Question: I have installed foswiki and made basic configuration changes (enabled/disabled plugins, change of patch etc.). Since that time I can see red error message on every window "" and the banner with Foswiki's logo, "" and "" textboxes is located in the end of the pages.

I tried to revert the configuration back, however the situation still persists. Does somebody know where might be the issue?
Thank you
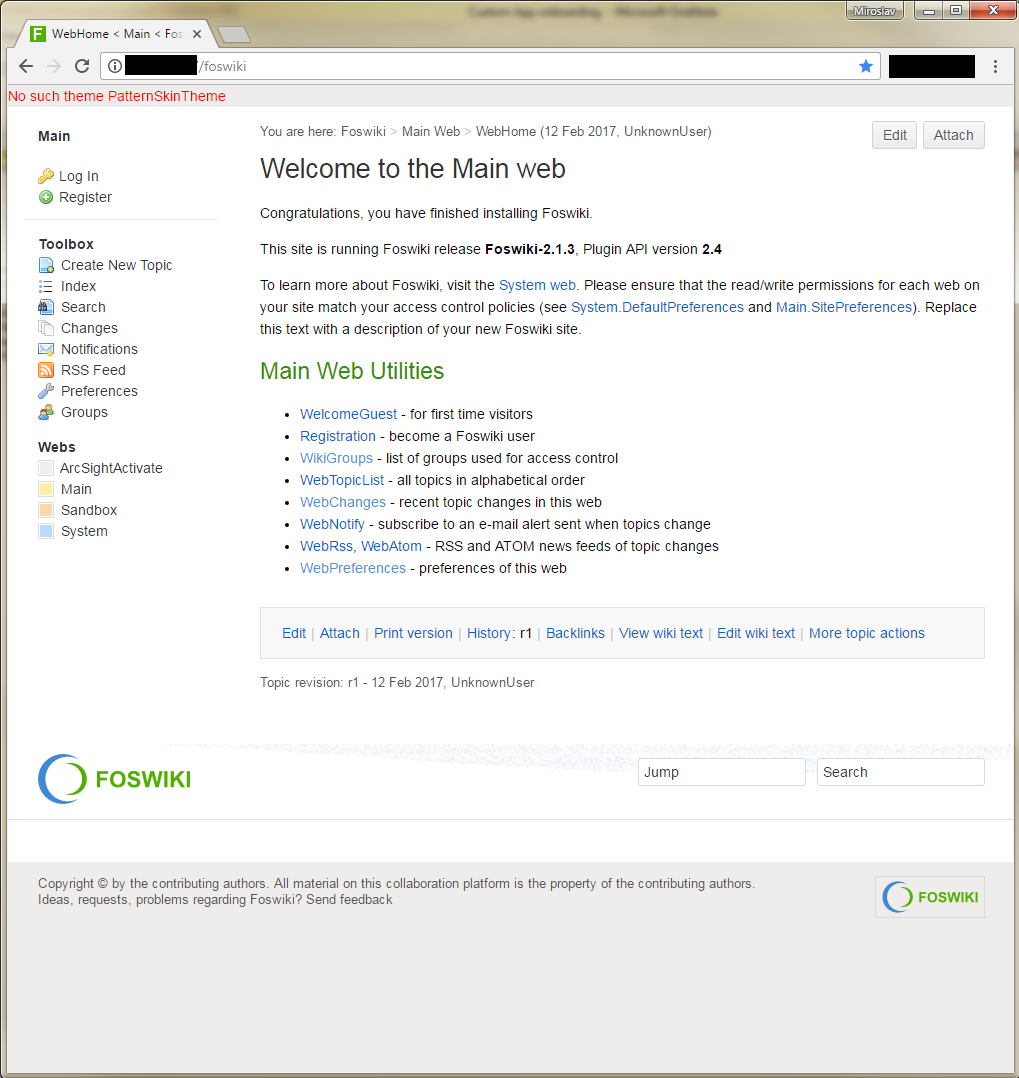
Answer: So there were 2 issues:
First issue was related with error message and the second with incorrect position of the banner.
### First issue
The message disappeared after adding in /path/to/foswiki/lib/LocalSite.cfg following lines:
'$Foswiki::cfg{JQueryPlugin}{Themes}{PatternSkinTheme}{Enabled} = 1;'
'$Foswiki::cfg{JQueryPlugin}{Themes}{PatternSkinTheme}{Url} = $Foswiki::cfg{PubUrlPath}/$Foswiki::cfg{SystemWebName}/PatternSkinTheme/jquery-ui.css';'
### Second issue
Update in file /path/to/foswiki/templates/foswiki.pattern.tmpl structure of the webpage. I removed '%TMPL:P{"topbar"}%' from the definition like this
'... </div>%TMPL:P{"endsidebarwrapper"}%%TMPL:P{"topbar"}%%TMPL:P{"bottombar"}% ...'
and place it to
'... %TMPL:DEF{"main"}%<div class="foswikiPage"><div id="patternScreen"> <div id="patternPageShadow">''%TMPL:P{"metanavigation"}% <div id="patternPage"> ...'